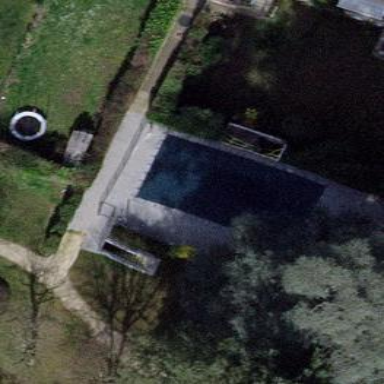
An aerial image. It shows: Swimming pool located in leisure land.